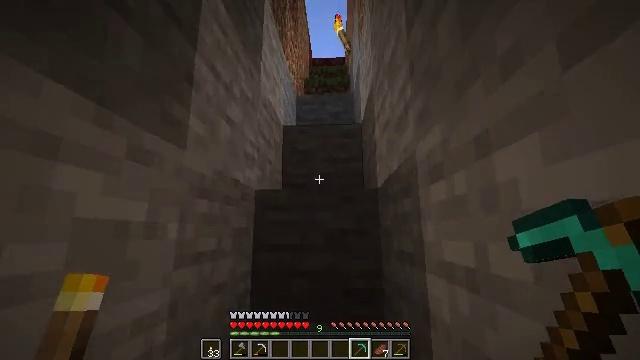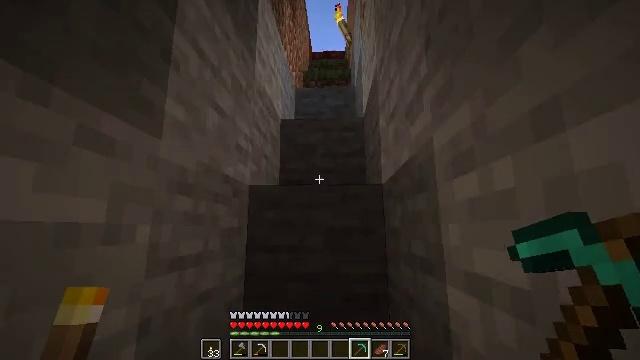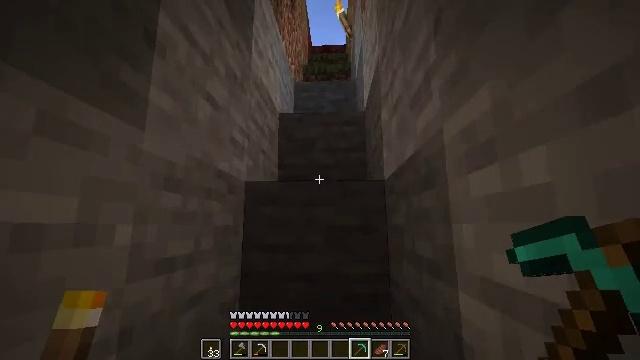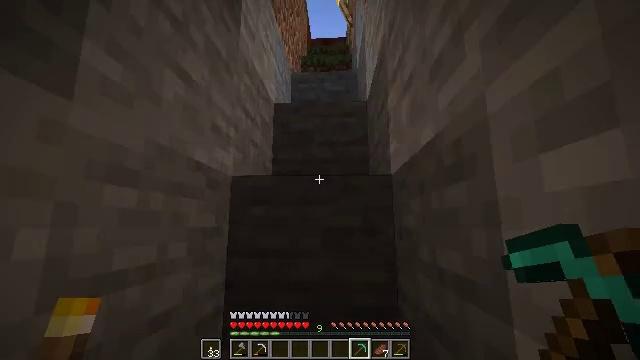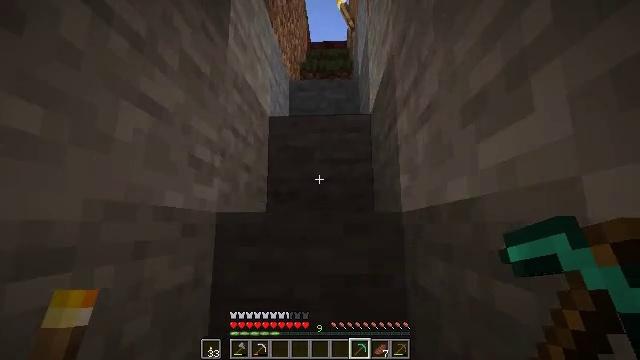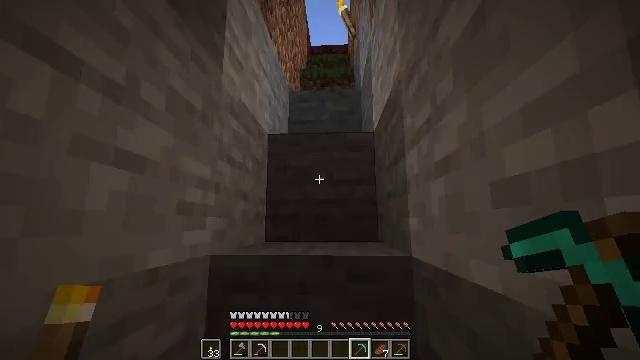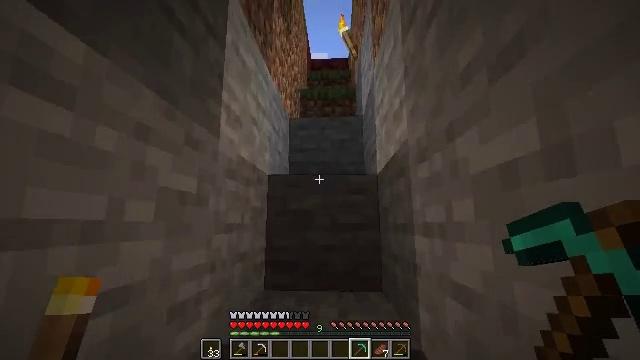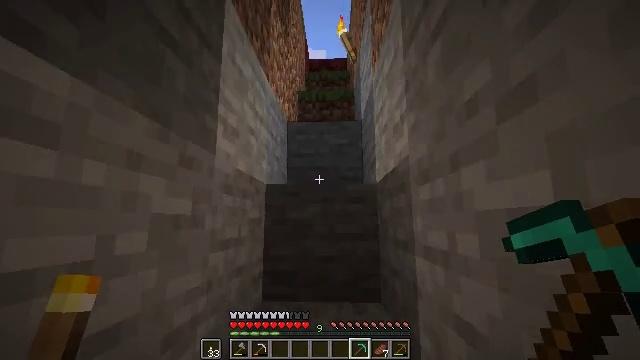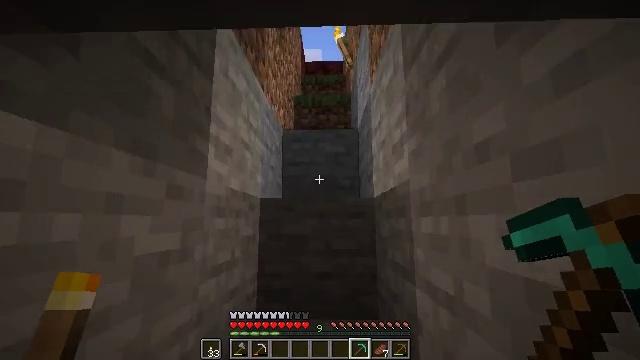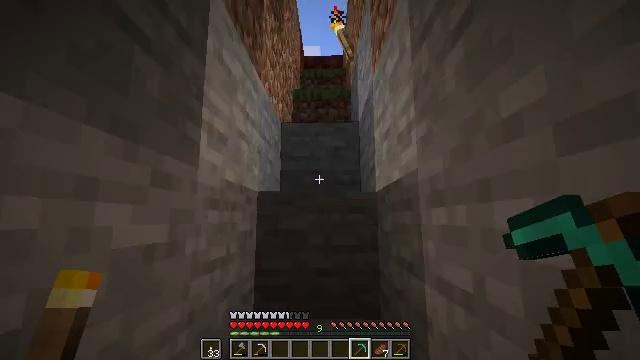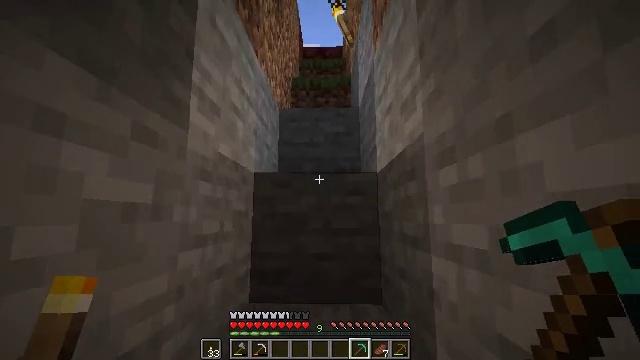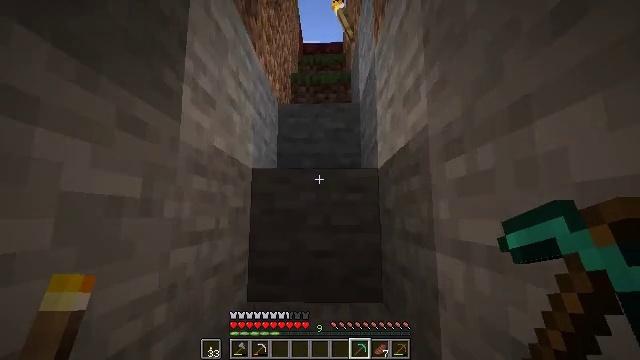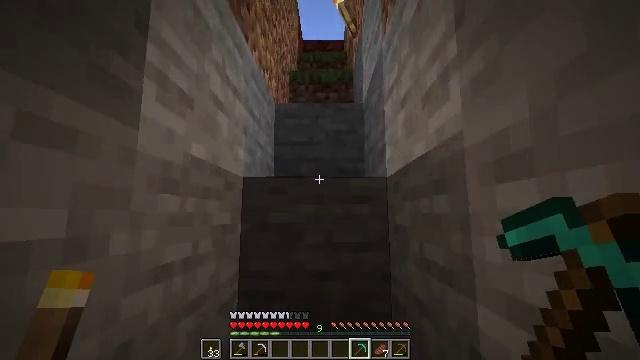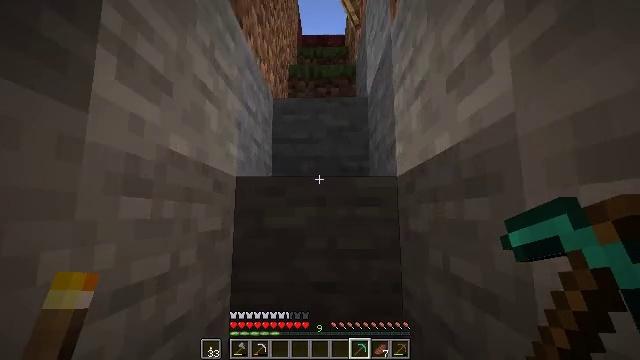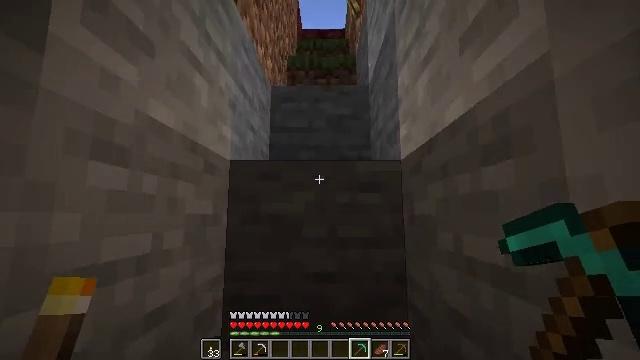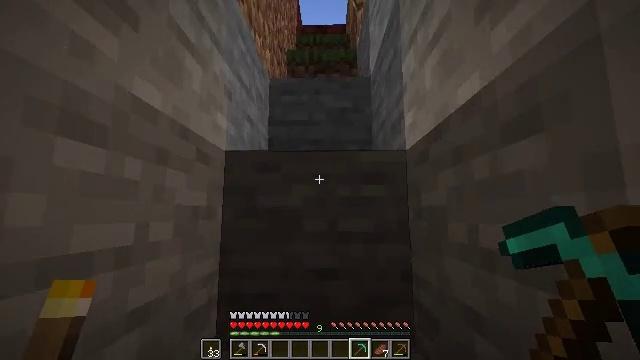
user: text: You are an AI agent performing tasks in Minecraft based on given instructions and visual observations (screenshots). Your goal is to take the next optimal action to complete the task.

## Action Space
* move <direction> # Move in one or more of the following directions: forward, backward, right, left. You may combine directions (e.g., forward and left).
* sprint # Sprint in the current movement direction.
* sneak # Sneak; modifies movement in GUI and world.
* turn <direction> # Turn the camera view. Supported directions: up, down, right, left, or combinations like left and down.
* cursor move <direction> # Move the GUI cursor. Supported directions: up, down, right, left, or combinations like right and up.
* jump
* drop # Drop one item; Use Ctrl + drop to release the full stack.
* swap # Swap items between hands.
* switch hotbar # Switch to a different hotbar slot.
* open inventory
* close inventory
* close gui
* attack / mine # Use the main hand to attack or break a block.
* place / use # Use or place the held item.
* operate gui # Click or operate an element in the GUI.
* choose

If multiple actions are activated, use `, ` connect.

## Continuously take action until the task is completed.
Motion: motion action
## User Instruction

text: Attack the crying obsidian to obtain it.
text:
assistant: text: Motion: move forward
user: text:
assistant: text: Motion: move forward
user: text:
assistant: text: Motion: move forward
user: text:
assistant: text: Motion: move forward, jump
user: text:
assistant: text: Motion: move forward, jump
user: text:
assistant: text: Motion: move forward, jump
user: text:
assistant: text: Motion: move forward, jump
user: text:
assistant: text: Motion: move forward, turn right
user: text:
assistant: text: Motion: move forward
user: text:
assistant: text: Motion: move forward
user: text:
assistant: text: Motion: move forward
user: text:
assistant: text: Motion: move forward, jump
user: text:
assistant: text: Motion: move forward, jump
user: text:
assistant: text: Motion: move forward, jump
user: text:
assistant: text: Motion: move forward, jump
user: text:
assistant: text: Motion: move forward, jump
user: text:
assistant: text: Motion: move forward, jump
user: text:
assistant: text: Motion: move forward
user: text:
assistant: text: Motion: move forward
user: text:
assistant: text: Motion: move forward
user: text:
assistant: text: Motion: move forward, jump
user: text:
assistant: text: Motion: move forward, jump
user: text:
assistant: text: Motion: move forward, jump
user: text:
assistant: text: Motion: move forward, jump
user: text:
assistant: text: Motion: move forward, jump
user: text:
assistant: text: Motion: move forward
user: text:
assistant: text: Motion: move forward
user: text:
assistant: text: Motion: move forward
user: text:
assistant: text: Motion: move forward
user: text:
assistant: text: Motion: move forward and move right